Question: Now i'm working in iPhone application, Using Label to set a text like (To:), Textfield for enter the text or number and add a plus button for add a contacts.
When i entered the name in textfield then press a plus button, the contact name display in the textfield but the background image are not visible in the textfield like below i mentioned the picture, Field To: (yuvaraj) contact background image is lightblue.
please any one help me.
Thanks in Advance

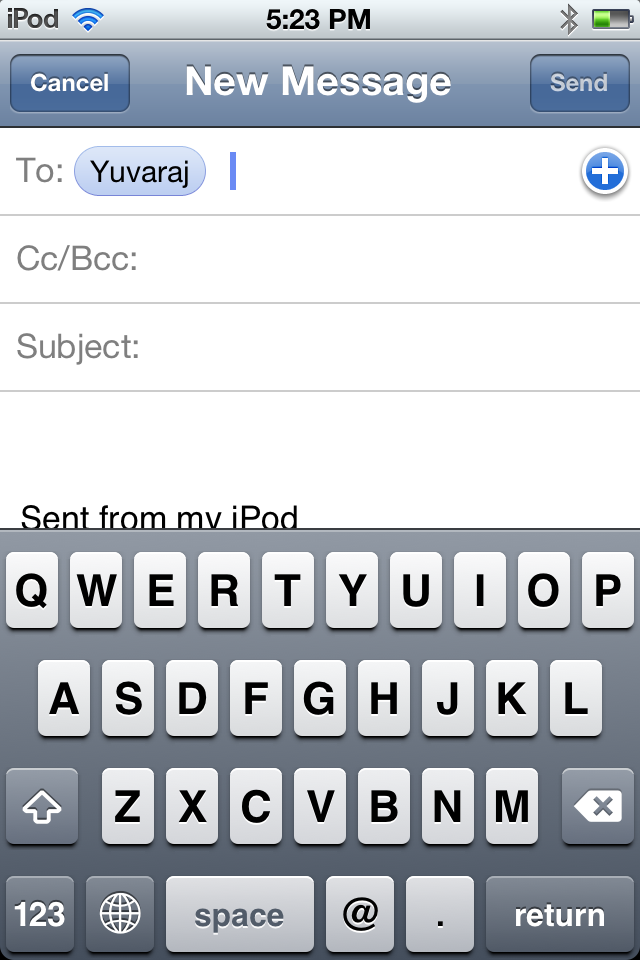
Answer: You can not customize MFMailComposeViewController to avoid editing. Apple forbids this, and the reason is quite simple: it is the user and not you that must decide exactly what to send, to whom etc. The same applies for the UI controller allowing to send SMS (text) messages. And, of course, Apple does not allows sending an email or SMS without explicit interaction with the user. It is the user that must validate and send the email or SMS message. The validation process include the ability to cancel the message or to change any single property at will, including the "to" recipients. from <URL>